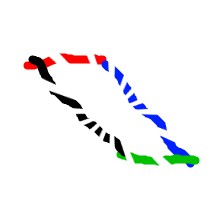
Shape: parallelogram